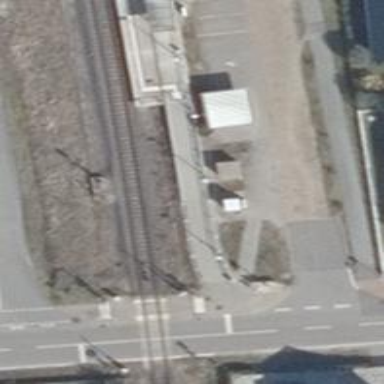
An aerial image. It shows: Train station building.